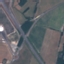
Land use / land cover: Highway